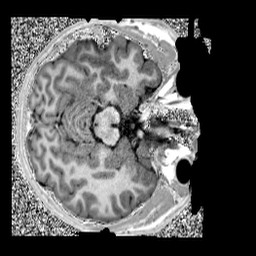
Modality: UNIT1
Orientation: axial
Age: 12
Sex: male
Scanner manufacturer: siemens
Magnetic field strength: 3 T
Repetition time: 4 s
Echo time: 0.00299 s